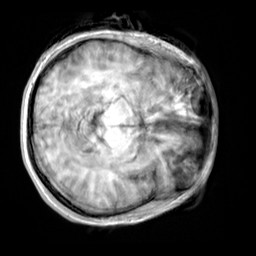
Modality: T1w
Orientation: axial
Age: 20
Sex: male
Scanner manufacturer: siemens
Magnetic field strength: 3 T
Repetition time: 2.3 s
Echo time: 0.00303 s